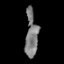
Tissue: prostate
Cell type: T cells
Senescence score: 0.2268
Nuclear area (px): 551
Mean DAPI intensity: 125.35